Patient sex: M
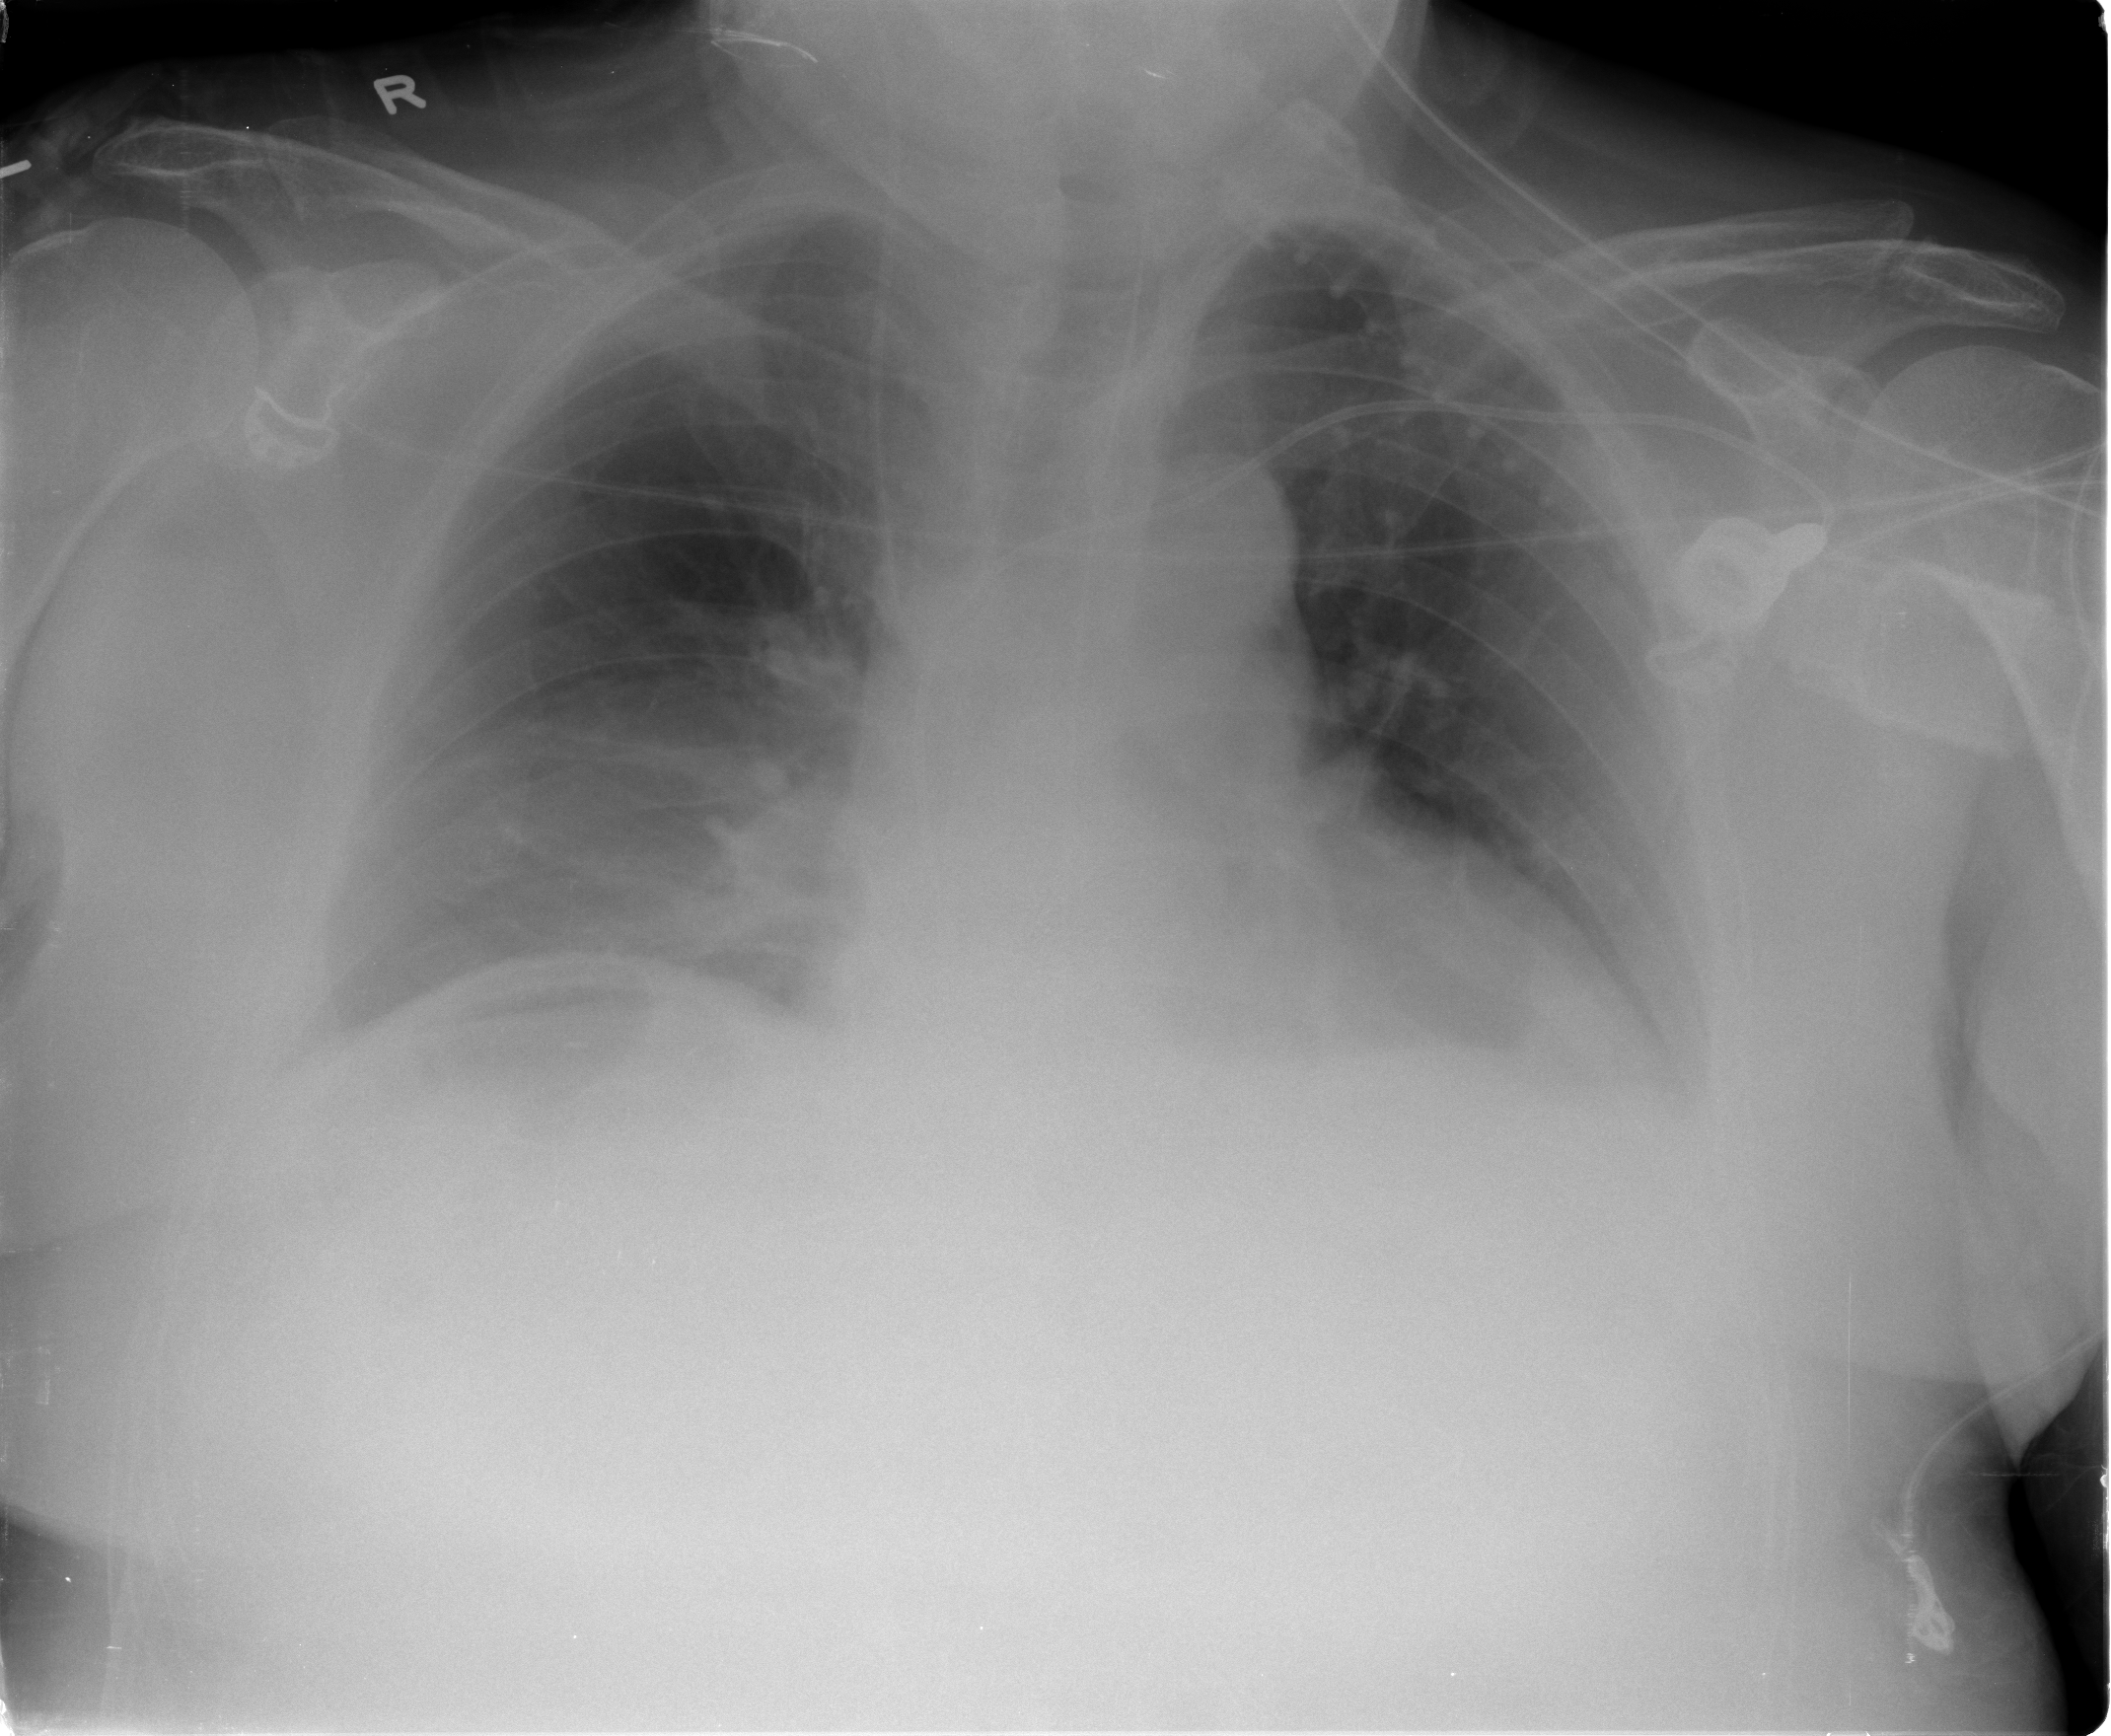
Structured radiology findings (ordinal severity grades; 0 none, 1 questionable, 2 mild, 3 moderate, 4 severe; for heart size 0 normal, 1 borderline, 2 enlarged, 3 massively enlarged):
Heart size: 0
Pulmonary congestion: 0
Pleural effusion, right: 0
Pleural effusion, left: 2
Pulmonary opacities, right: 0
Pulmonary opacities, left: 0
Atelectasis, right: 2
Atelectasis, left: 2